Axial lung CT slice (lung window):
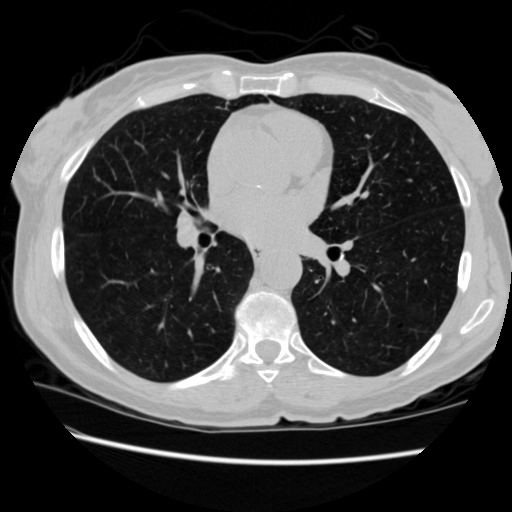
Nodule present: no